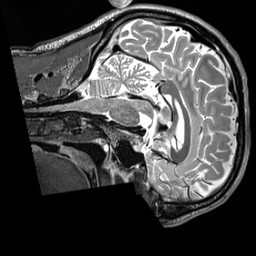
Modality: T2w
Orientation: sagittal
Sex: male